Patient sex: M
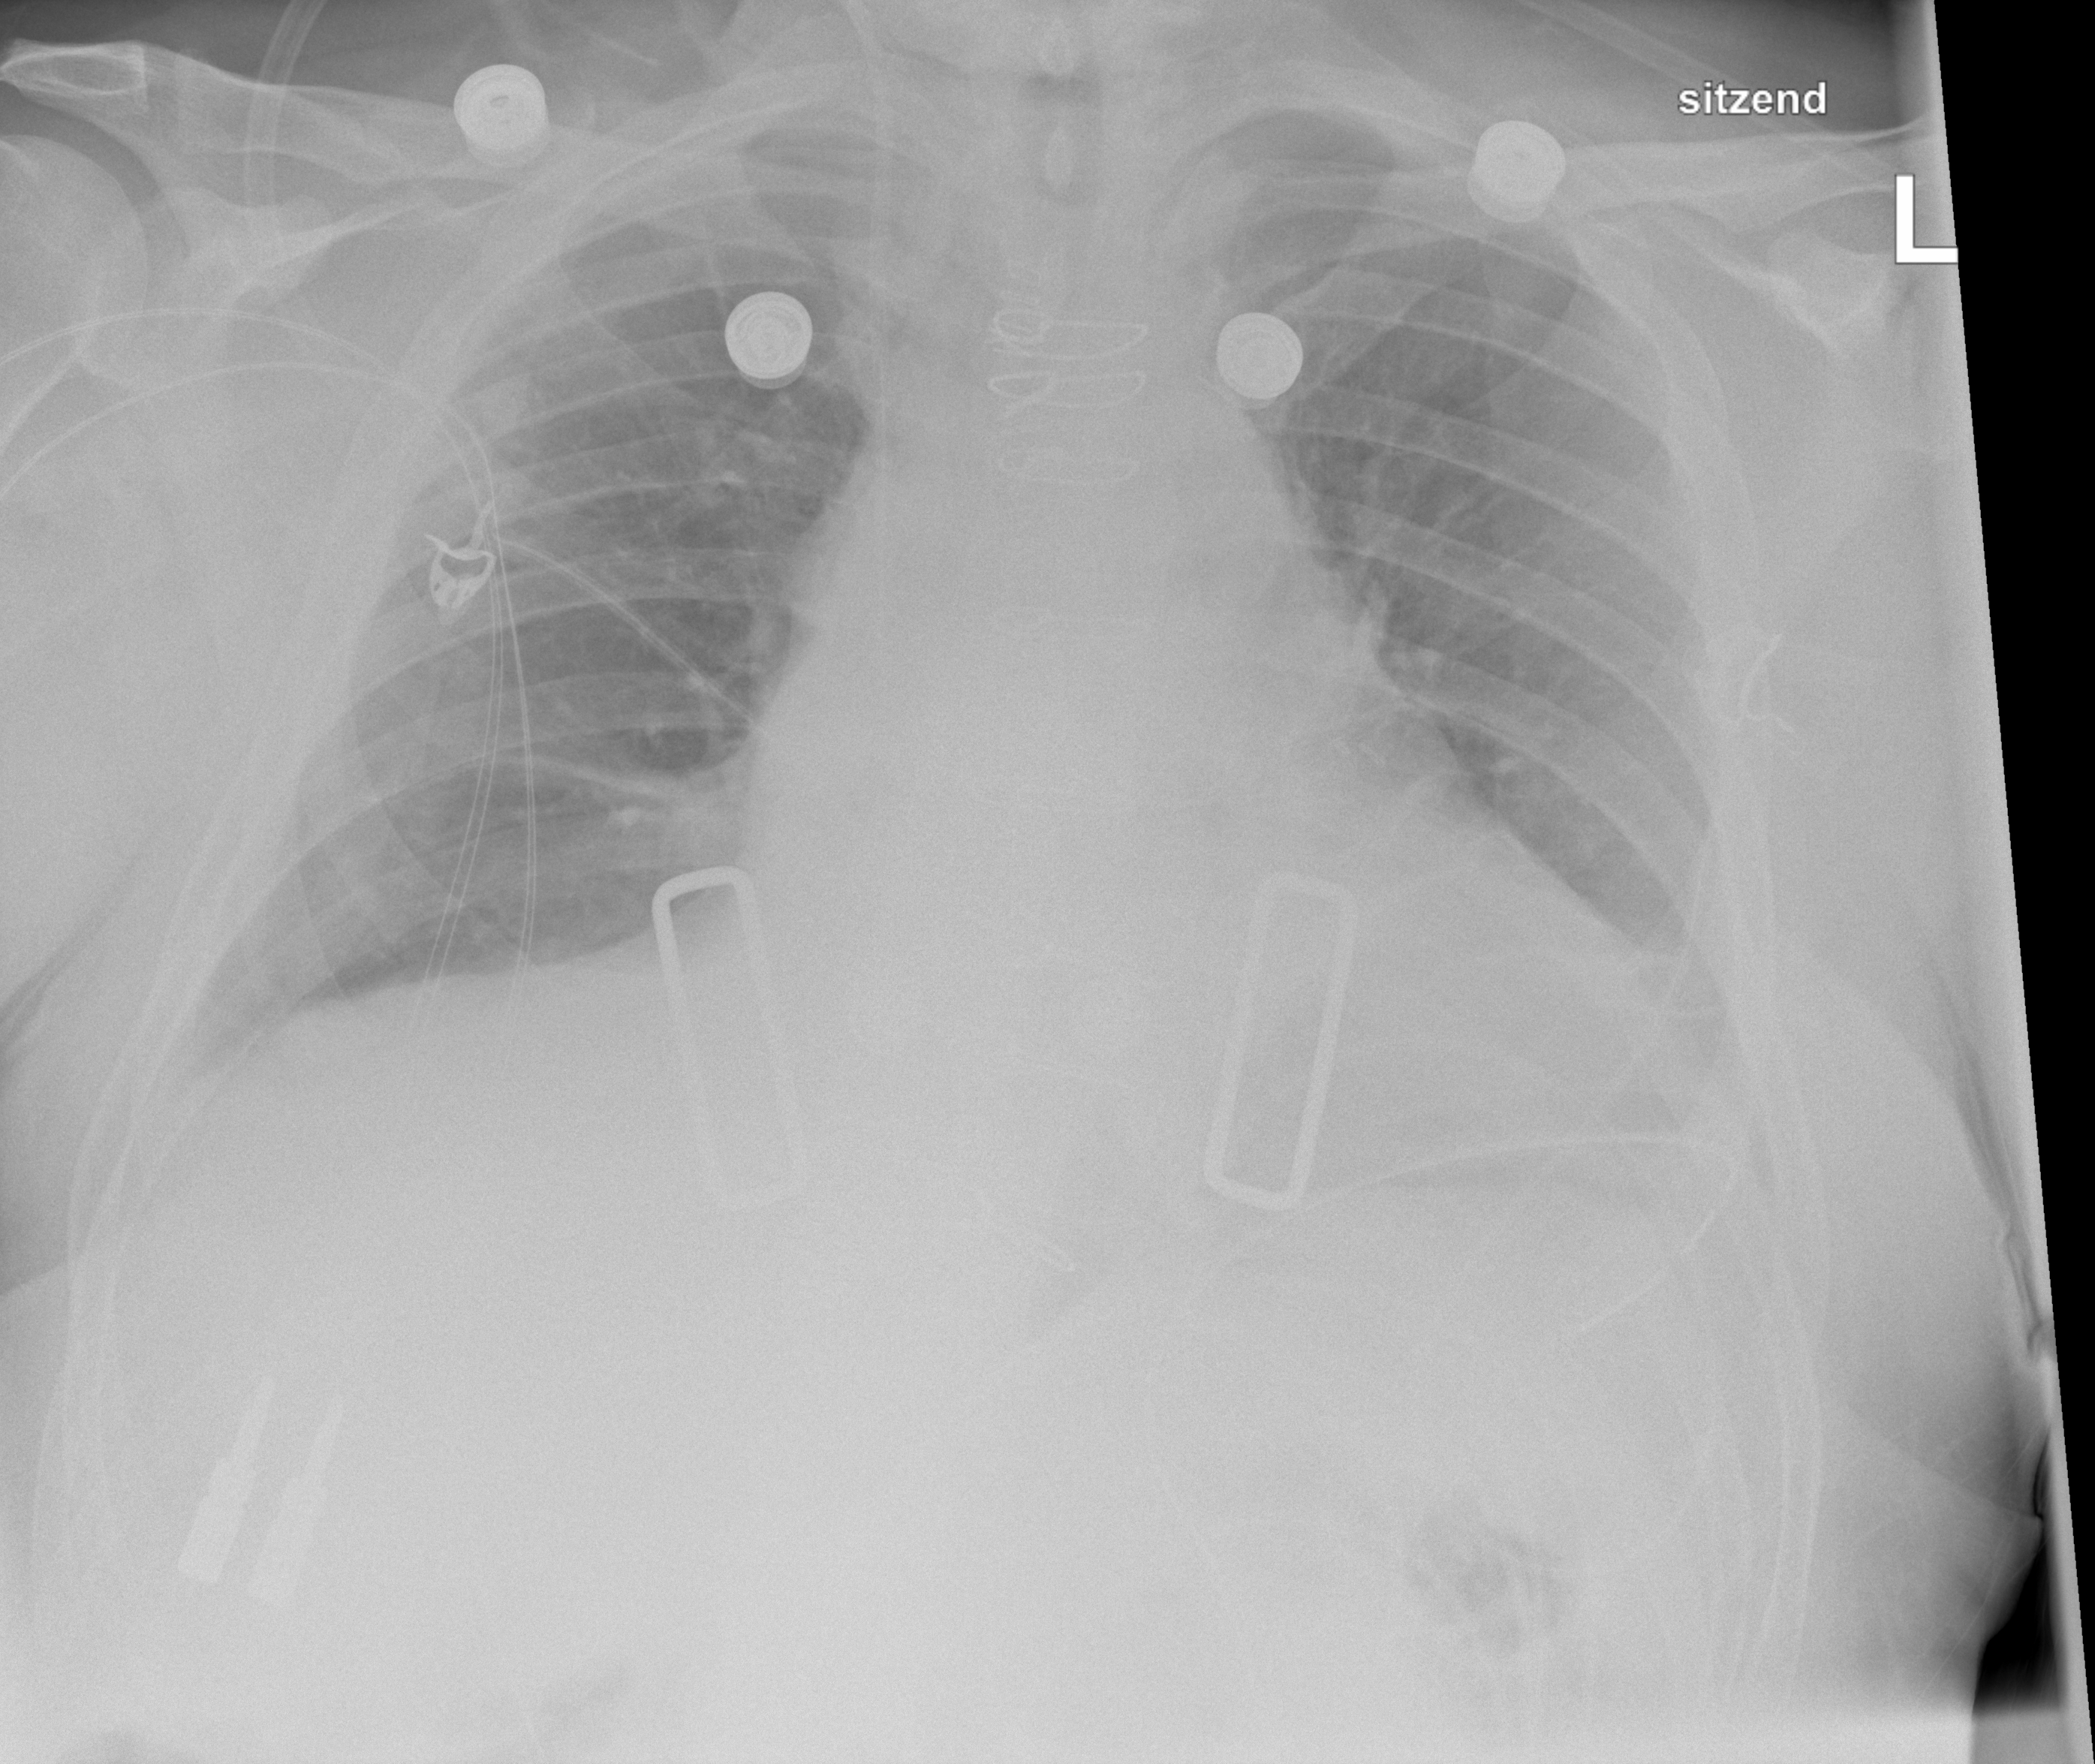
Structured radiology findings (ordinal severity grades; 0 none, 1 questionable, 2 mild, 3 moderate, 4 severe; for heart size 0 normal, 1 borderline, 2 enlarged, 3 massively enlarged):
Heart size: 1
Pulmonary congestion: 0
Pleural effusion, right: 2
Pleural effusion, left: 3
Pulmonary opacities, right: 0
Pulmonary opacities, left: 0
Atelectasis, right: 2
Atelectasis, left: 2